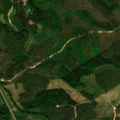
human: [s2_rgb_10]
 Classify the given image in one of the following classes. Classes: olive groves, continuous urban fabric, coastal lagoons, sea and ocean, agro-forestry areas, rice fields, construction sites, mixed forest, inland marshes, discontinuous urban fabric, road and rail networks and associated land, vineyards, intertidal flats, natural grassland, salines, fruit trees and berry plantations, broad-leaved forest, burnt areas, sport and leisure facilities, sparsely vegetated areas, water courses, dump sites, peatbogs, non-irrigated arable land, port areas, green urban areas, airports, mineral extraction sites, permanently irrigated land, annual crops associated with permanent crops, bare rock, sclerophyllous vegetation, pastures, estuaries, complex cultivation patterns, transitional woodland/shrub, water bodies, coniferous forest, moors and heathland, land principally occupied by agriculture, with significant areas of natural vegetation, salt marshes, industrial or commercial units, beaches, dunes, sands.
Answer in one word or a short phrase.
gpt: coniferous forest, mixed forest, transitional woodland/shrub